Field crop: tomato
Growth stage: 1
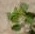
Species: portulaca